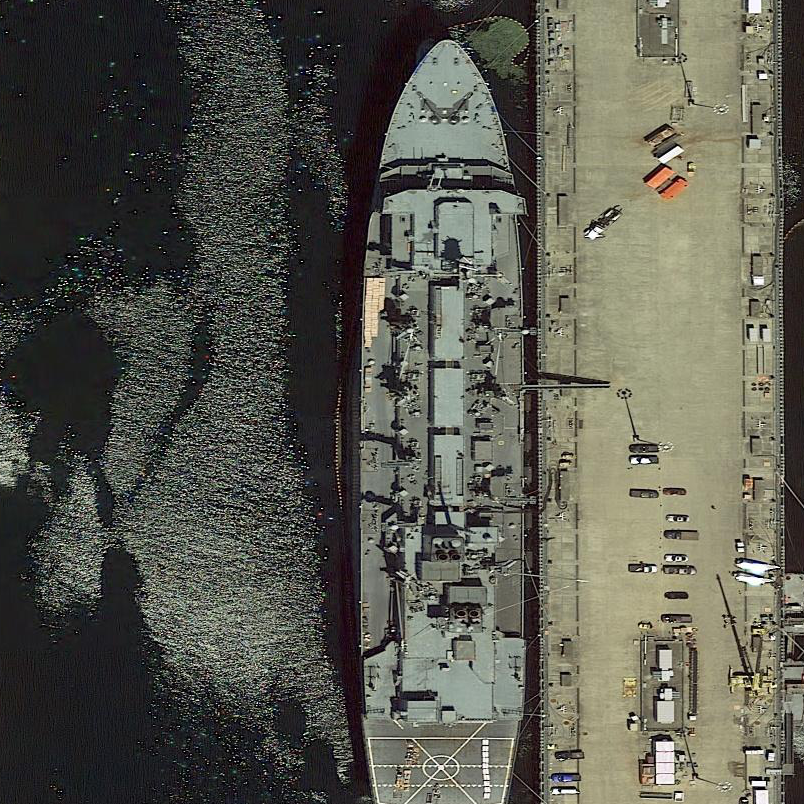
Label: Sacramento-class_support_ship